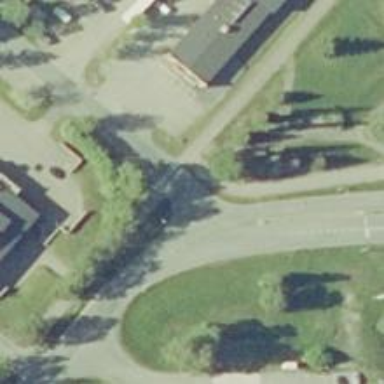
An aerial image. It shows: Asphalt cycleway.